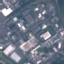
Label: Industrial